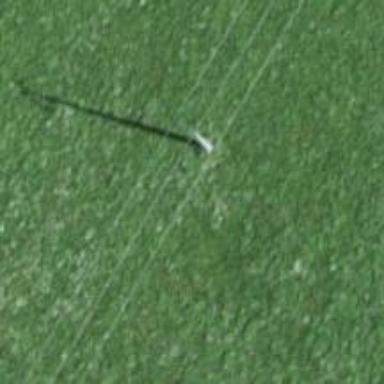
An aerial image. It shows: Power pole.